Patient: sex F, age 26
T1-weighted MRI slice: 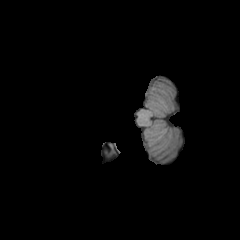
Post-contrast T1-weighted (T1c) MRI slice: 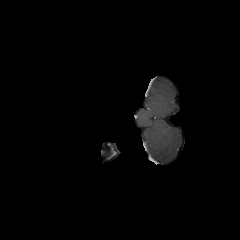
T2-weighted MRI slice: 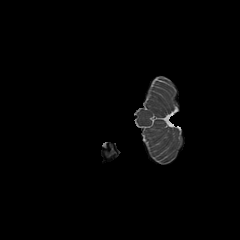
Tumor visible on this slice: no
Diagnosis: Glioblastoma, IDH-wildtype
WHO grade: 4